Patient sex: M
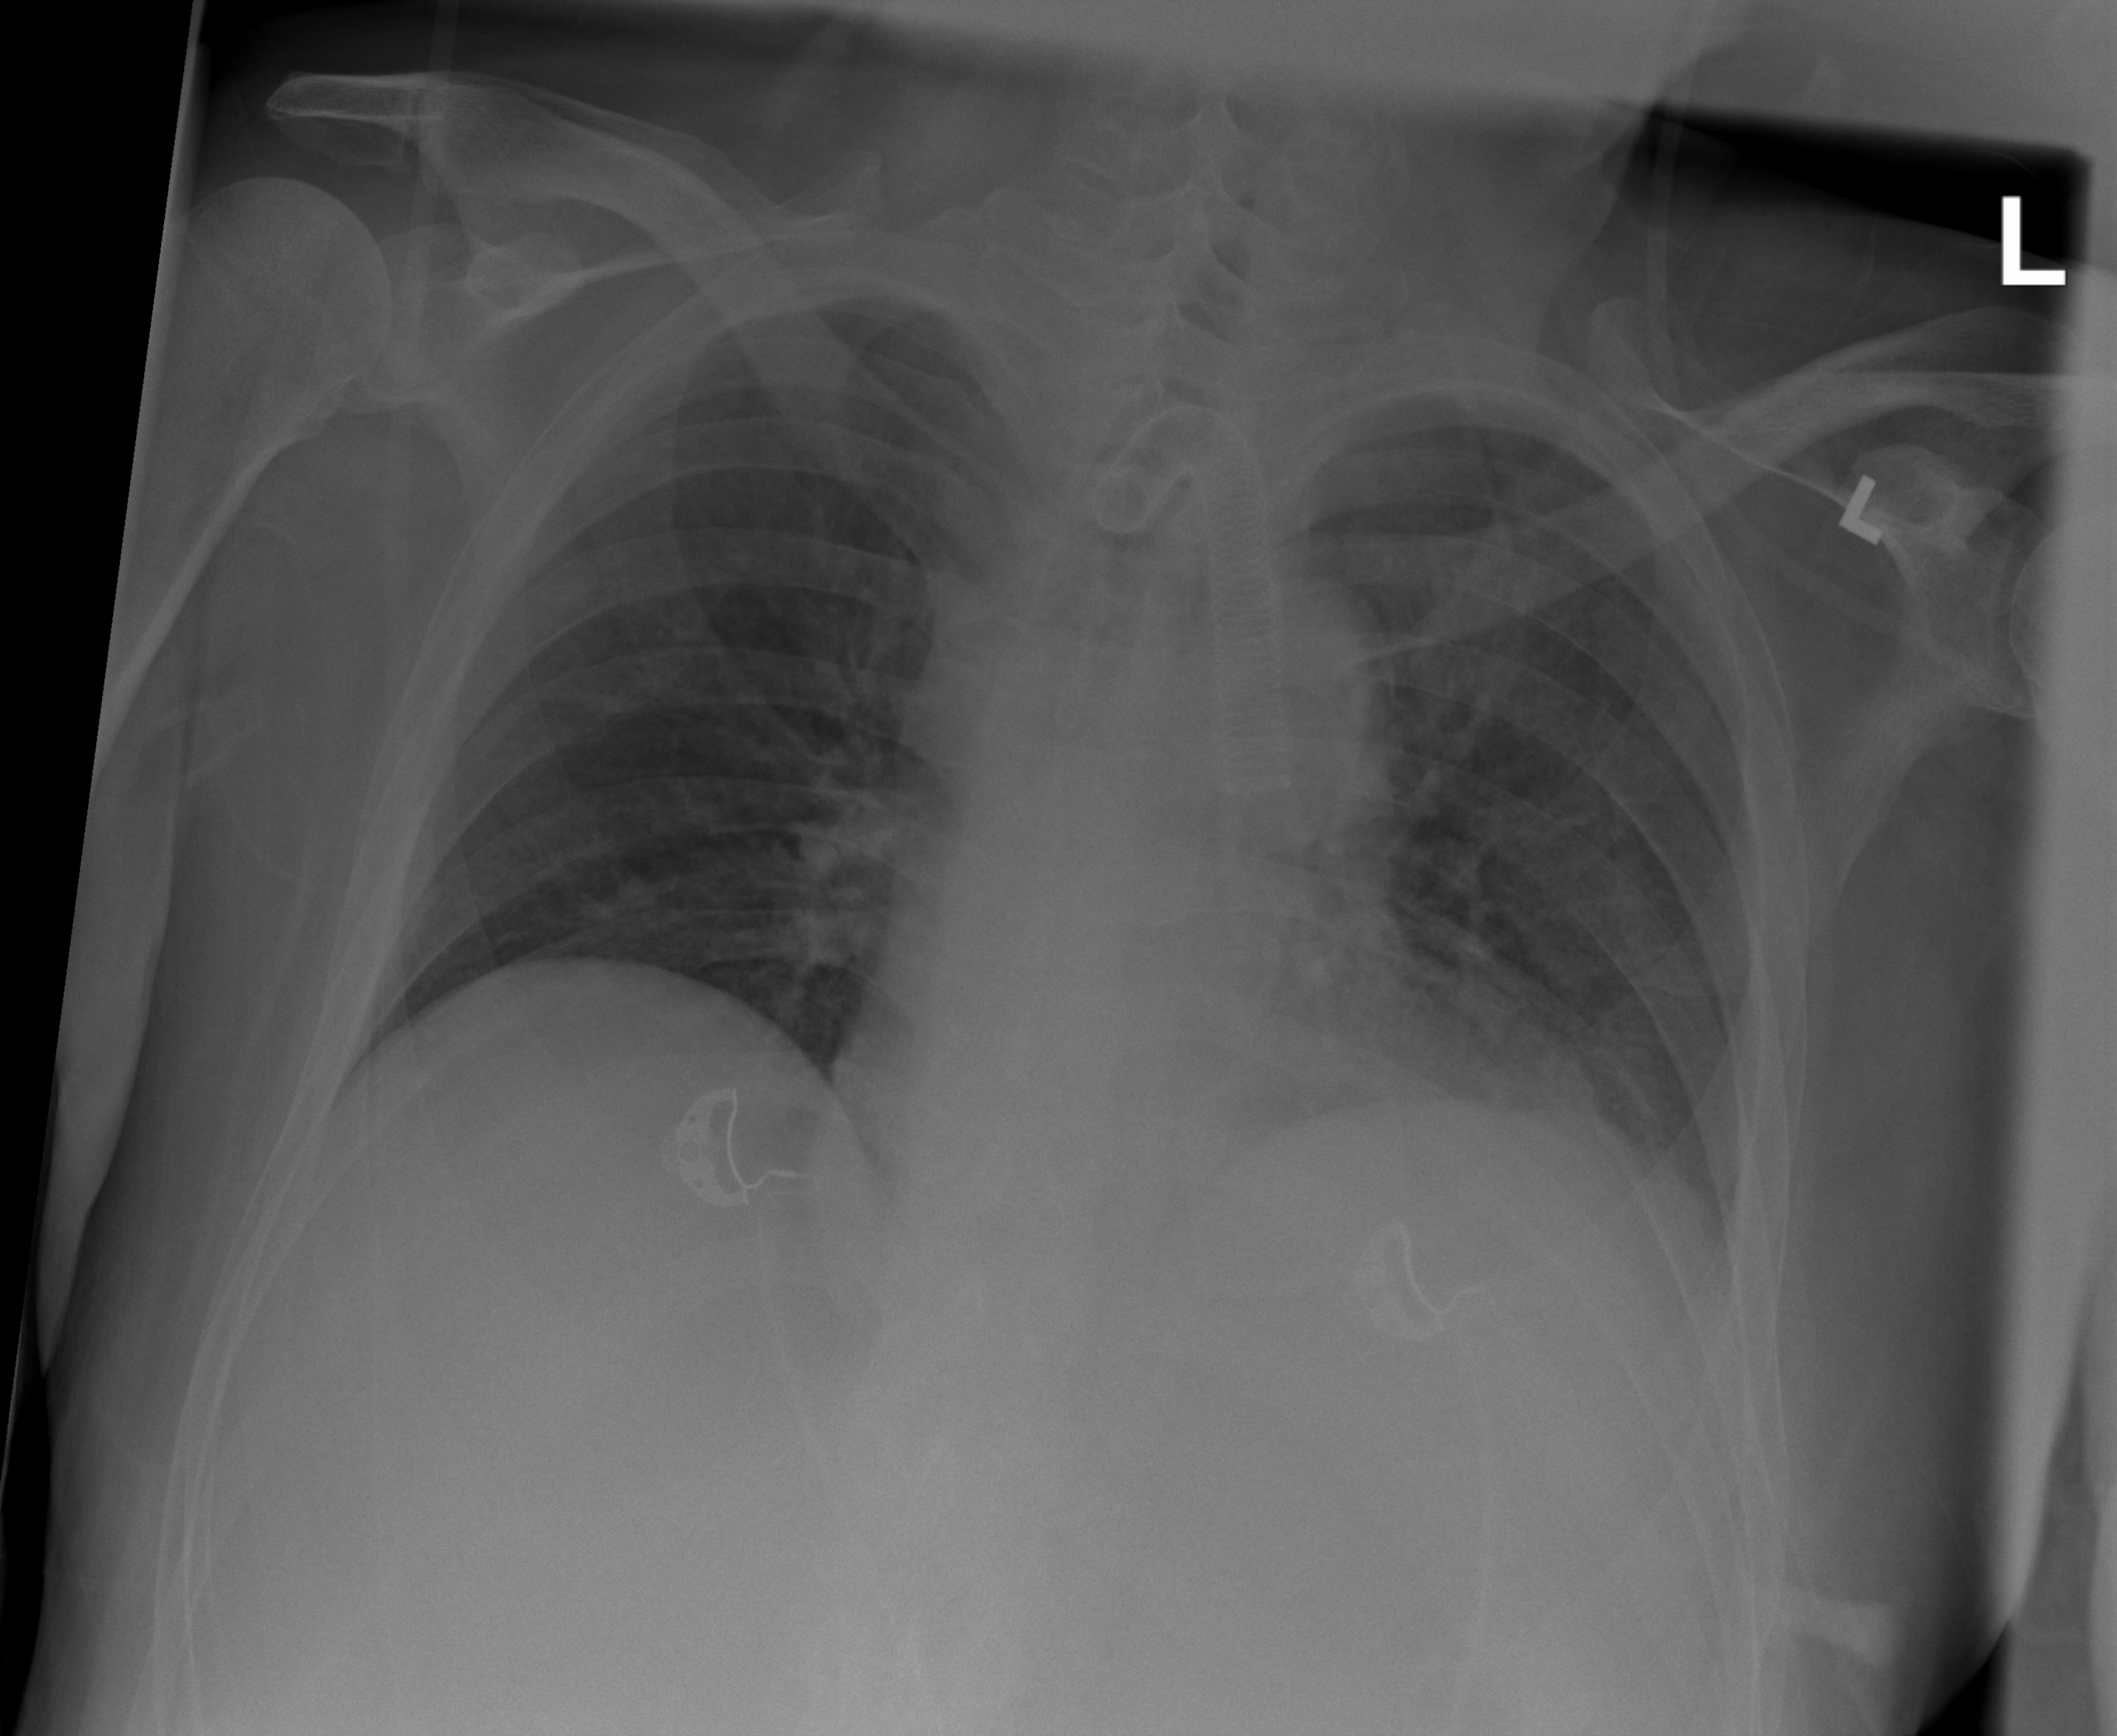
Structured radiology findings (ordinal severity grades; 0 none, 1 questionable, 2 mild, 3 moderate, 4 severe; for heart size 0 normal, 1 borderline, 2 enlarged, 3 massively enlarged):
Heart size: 2
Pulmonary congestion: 2
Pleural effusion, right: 0
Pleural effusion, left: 2
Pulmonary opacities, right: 0
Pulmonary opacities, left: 0
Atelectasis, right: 2
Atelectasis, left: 2